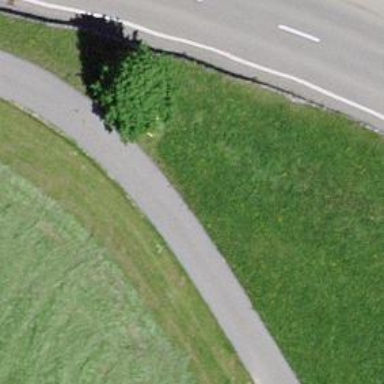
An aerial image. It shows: Bench.